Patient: sex M, age 53
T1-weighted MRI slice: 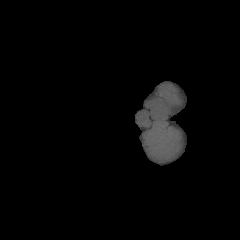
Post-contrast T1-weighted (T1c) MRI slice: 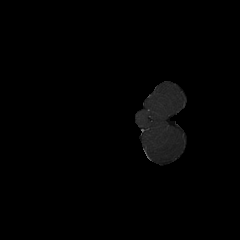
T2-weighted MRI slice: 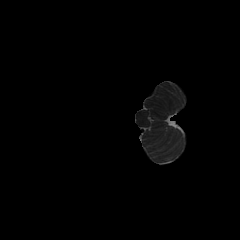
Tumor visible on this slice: no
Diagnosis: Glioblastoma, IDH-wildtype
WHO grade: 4